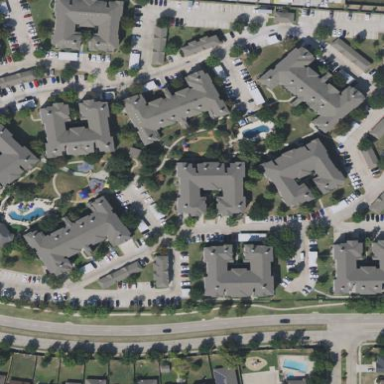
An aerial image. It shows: Residential area with apartments.